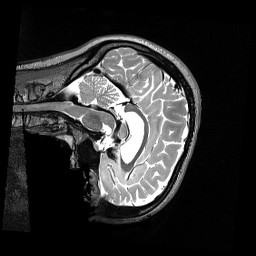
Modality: T2w
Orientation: sagittal
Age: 26
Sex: female
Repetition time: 3.2 s
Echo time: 0.563 s